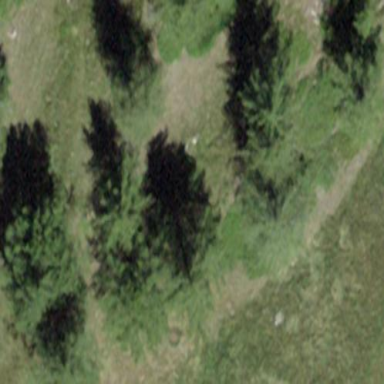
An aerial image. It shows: Forest with needle-leaved trees.